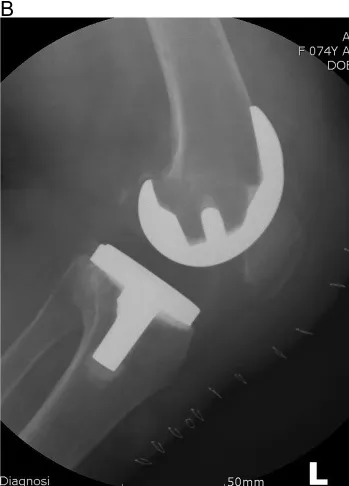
Mediolateral symmetry. Lateral fluoroscopy showed a patella on the front of femur that had not seen on the preoperative lateral radiography.
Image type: radiology (x_ray)